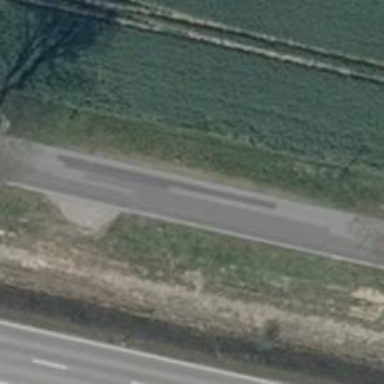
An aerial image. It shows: Asphalt road classified as tertiary.